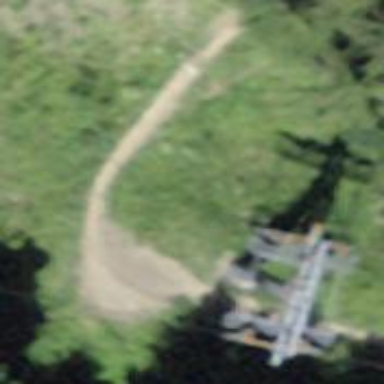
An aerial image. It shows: Pylon for aerialway.